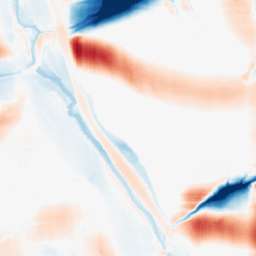
Category: morphological
Decomposition family: morphological_square
Decomposition parameters: operation: average
size: 50
Upsampling method: quadratic
Upsampling parameters: scale: 8
Upsampling scale: 8